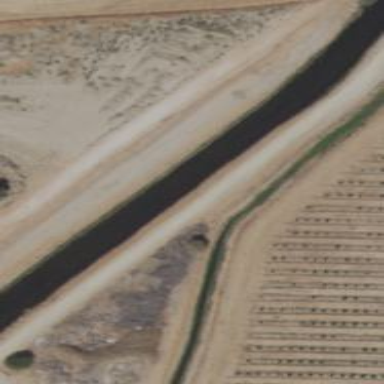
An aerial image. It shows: Canal.